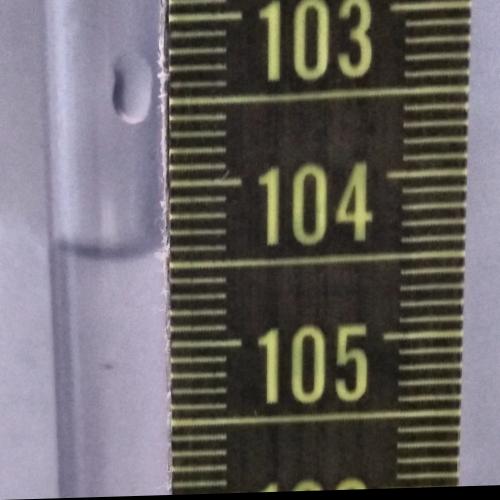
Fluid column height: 104.4 cm